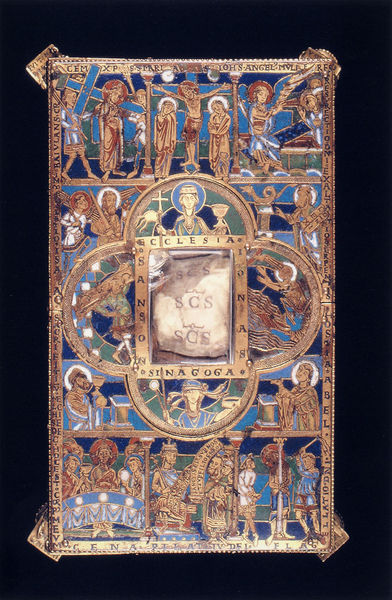
Titel: Tragaltar aus Stablo (Stavelot)
Standort: Herkunftsland: (Maasland) (EU - Maasland)
Institution: Brüssel, Musées Royaux d’Art et d’Histoire
Schlagwörter: blau, weiß, grün, schwarz, rot, gold, kelch, perle, perlen, engel, hellblau, knochen, kreuz, pult, einband, heiligenschein, christus, jesus, kreuzigung, christlich, mittelalter, heilige, abendmahl, maria, email, verkündigung, passion, psalter, letztes abendmahl, reliquiar, kreuzweg, goldschmiedearbeit, kirchenschatz, emaille, geisselung, kreuztragung, leidensgeschichte, chrisus, 1200, heilgie